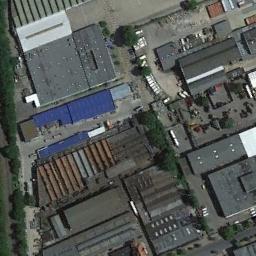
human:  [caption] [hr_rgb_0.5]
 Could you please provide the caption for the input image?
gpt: There are many houses in the industrial area .

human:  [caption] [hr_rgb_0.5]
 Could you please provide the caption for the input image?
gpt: In an industrial area, There are factories and roads, Some open-air materials, And green belts .

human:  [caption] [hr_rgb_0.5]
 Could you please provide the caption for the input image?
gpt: The houses in the industrial area are very monochromatic .

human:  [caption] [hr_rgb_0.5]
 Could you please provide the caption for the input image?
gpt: The industrial area has lots of workshops of different sizes and a parking lot .

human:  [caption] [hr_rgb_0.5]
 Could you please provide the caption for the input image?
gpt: There are some black buildings and two blue buildings on the industrial area .